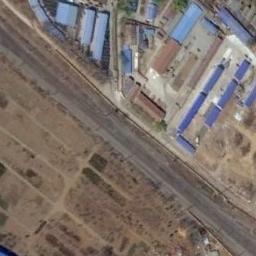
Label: railway